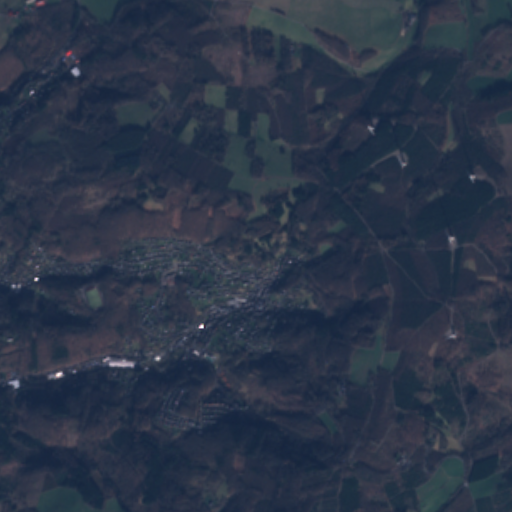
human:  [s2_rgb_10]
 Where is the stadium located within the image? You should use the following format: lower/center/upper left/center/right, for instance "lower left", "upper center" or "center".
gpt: The stadium is located in the center left of the image.
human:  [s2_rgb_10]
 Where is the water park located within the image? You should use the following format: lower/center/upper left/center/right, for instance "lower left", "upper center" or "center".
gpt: The water park is located in the lower center of the image.
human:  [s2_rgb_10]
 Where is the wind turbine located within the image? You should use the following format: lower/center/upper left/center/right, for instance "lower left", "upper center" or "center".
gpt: The wind turbine is located in the upper right of the image.
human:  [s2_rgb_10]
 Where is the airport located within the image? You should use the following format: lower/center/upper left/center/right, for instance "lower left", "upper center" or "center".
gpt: There is no airport in the image.